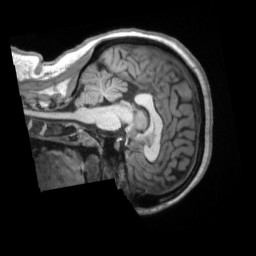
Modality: T1w
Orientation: sagittal
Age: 32
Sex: female
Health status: ill
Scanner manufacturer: siemens
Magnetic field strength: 3 T
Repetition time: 2.2 s
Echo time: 0.00157 s